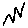
Label: zigzag